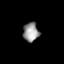
Tissue: skin
Cell type: Epithelial cells
Senescence score: 0.2551
Nuclear area (px): 292
Mean DAPI intensity: 149.147